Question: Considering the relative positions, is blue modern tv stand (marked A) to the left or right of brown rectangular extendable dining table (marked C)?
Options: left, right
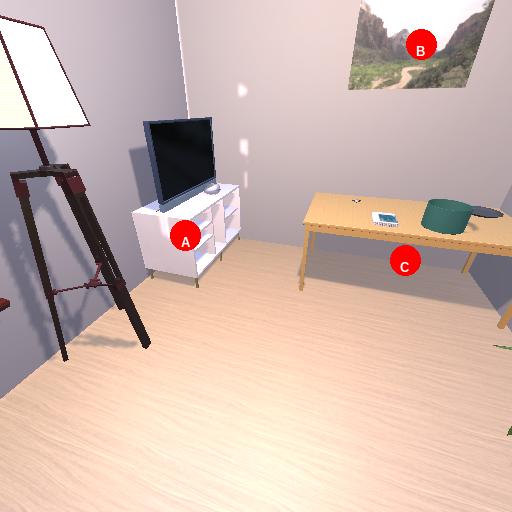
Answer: left